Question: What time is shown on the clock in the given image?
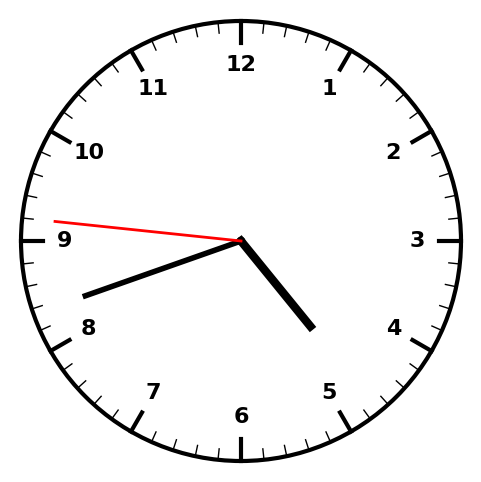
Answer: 04:41:46